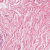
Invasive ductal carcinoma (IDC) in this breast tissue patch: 0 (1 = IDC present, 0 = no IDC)